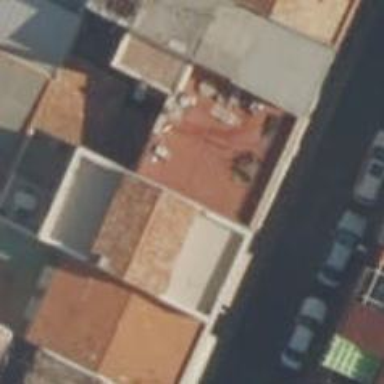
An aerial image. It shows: Image showing building with apartments.